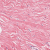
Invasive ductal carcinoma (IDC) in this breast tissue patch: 0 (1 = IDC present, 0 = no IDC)